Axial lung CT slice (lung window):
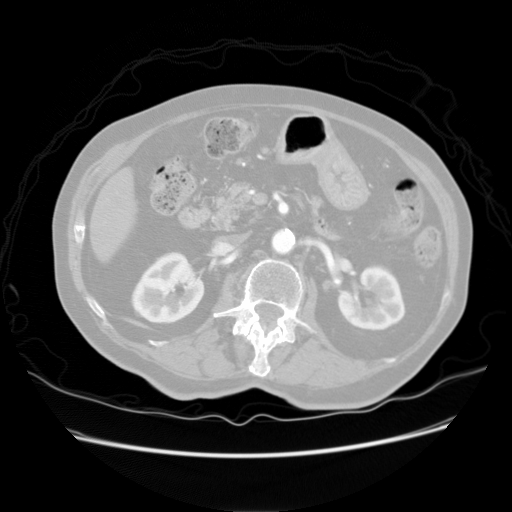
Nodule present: no